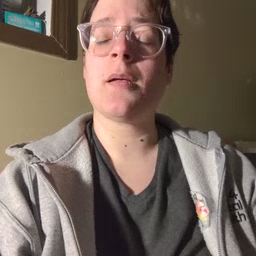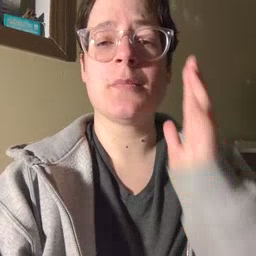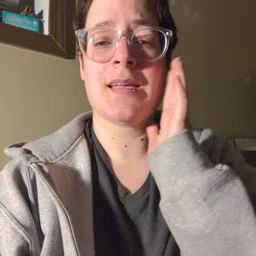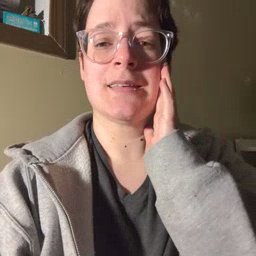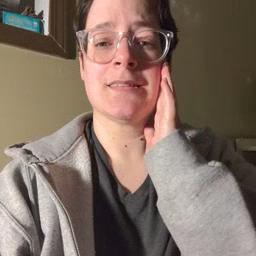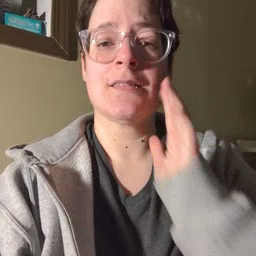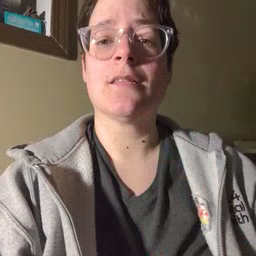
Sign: bed